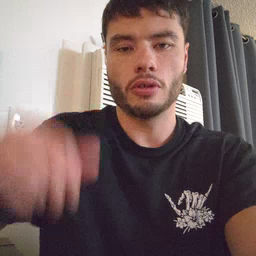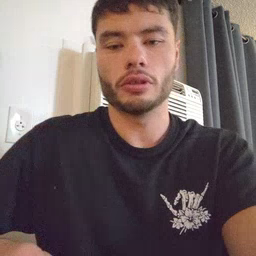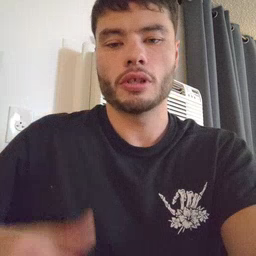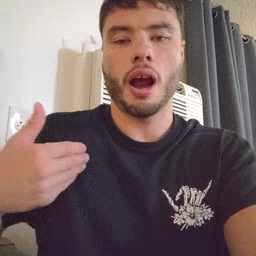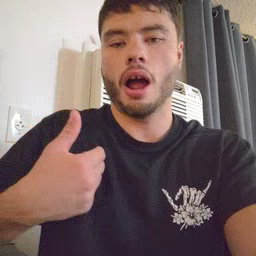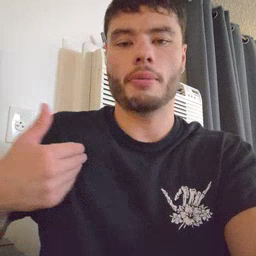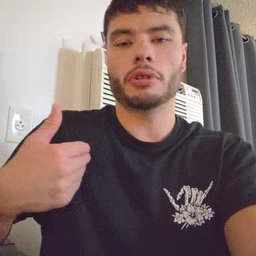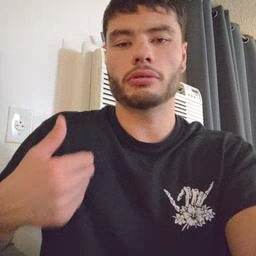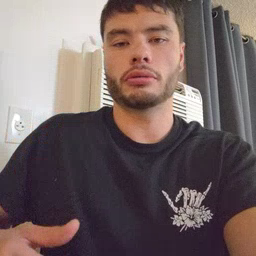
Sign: animal